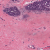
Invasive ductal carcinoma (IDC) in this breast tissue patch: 0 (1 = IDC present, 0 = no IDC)